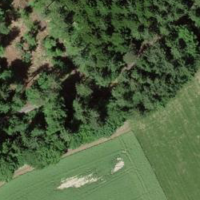
EUNIS habitat code: 44
Species observed at this site:
Teucrium scorodonia